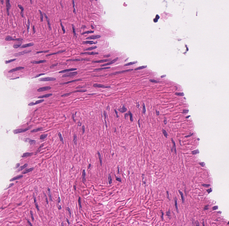
Tumor epithelial tissue: no
Tumor-associated stroma tissue: yes
Normal tissue: no